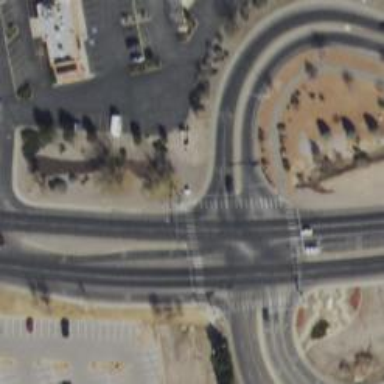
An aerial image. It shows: Crossing road.